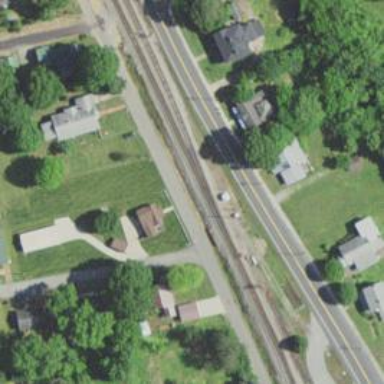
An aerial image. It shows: Railway siding with rails.